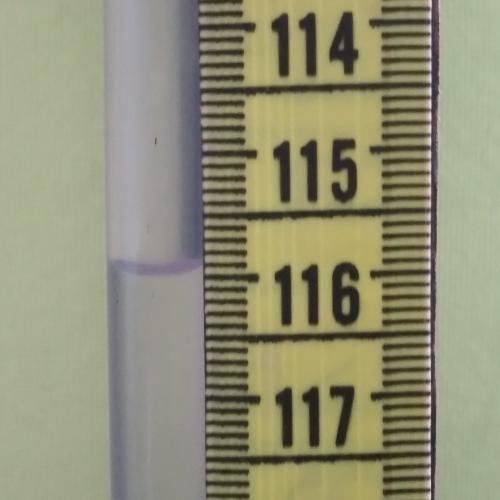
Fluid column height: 115.9 cm